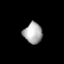
Tissue: lung
Cell type: Epithelial cells
Senescence score: 0.185
Nuclear area (px): 380
Mean DAPI intensity: 172.547